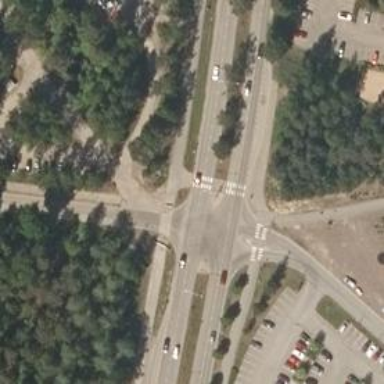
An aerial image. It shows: Asphalt cycleway with zebra crossing.